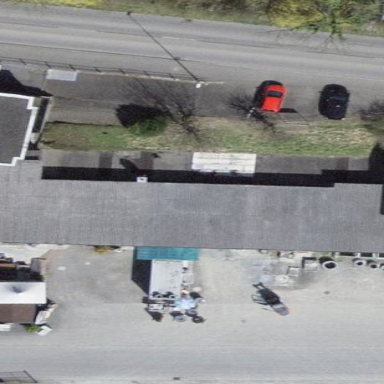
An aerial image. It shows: Flat-roofed building.